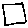
Label: square